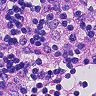
Metastatic tissue present: no